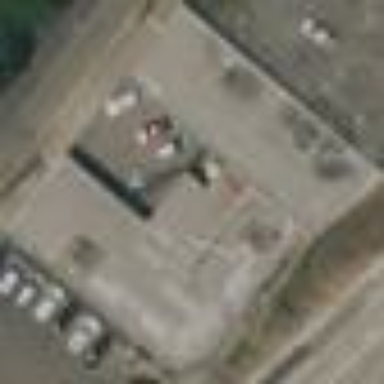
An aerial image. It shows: Industrial building.